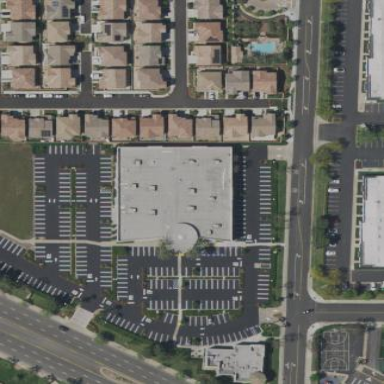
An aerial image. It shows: Building that houses fitness center.